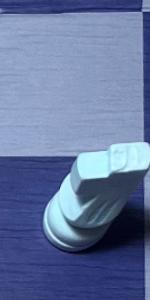
Label: Knight_White